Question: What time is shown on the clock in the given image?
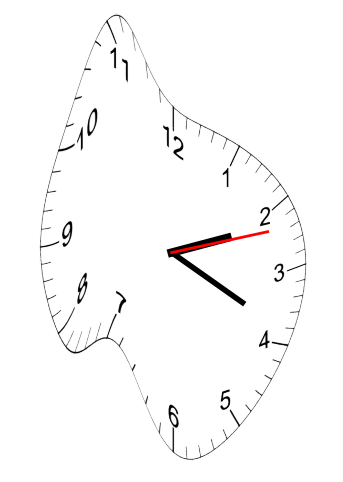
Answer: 02:19:12